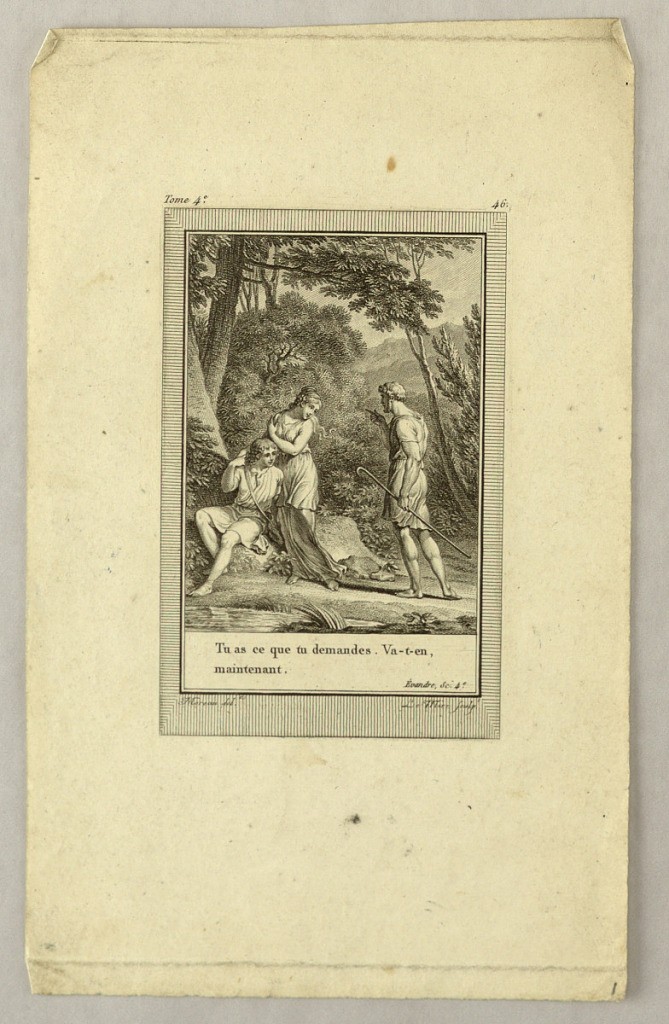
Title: Illustration for "Oeuvres de Salomon Gessner"
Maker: Noël Le Mire, French, 1724–1800
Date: ca. 1799
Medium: Etching and engraving on paper
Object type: Print
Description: Illustration for "Oeuvres de Salomon Gessner"